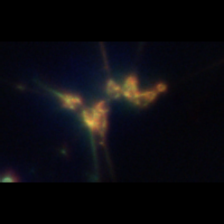
Taxon: Asterionellopsis
Group: Diatoms